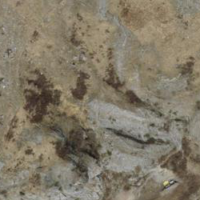
EUNIS habitat code: 23
Species observed at this site:
Maniola jurtina
Lysandra coridon
Minois dryas
Aphantopus hyperantus
Parnassius apollo
Melanargia galathea